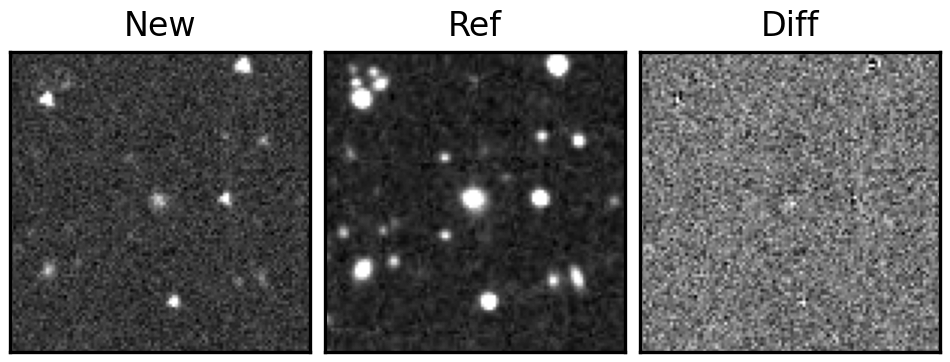
Label: real